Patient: sex F, age 56
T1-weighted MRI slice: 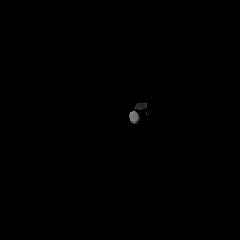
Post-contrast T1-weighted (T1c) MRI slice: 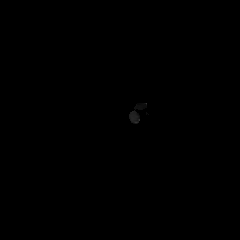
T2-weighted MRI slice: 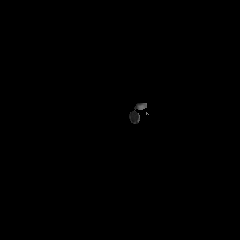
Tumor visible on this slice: no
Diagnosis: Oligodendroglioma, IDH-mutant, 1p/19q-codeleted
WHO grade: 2